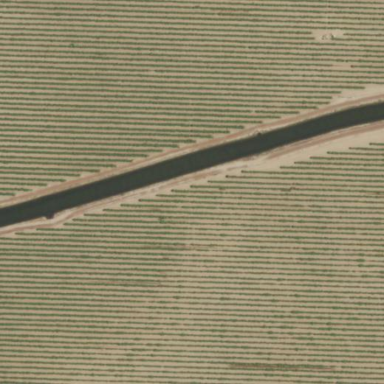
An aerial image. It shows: Vineyard.